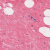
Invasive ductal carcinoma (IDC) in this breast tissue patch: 0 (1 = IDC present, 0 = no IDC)